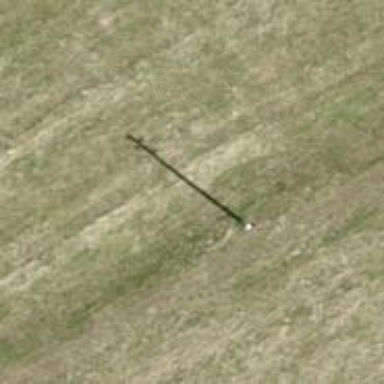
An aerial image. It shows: Power pole.